Question: I'm creating a portfolio type site. The project page shows general information about the project and a gallery.
I've split it up, so the project page is a Marionette Layout. This layout renders information about the project within its own template and has a gallery region. I want to add a gallery composite view to this region. This will have a large image and a list of thumbnails.
'''
ProjectView = Backbone.Marionette.Layout.extend
template: '#ProjectView'
className: 'project__item'
events: {
'click .close-project': 'closeProject'
'click #next': 'navigateProject'
'click #prev': 'navigateProject'
}
regions: {
gallery: ".left"
}
initialize: ->
@galleryCollection = new GalleryCollection @model.get('images')
onRender: ->
@galleryView = new GalleryCompositeView { model: @model, collection: @galleryCollection }
@gallery.show @galleryView
'''
'''
GalleryCompositeView = Backbone.Marionette.CompositeView.extend
template: '#gallery__composite'
itemView: GalleryItemView
itemViewContainer: '.thumbs'
className: 'project__gallery'
initialize: ->
console.log 'new GalleryCompositeView'
'''
'''
GalleryItemView = Backbone.Marionette.ItemView.extend
tagName: 'li'
className: 'gallery__item'
template: _.template '''
<div class="loading">LOADING<span class="icon-loading"></span></div>
<div class="image"></div>
'''
initialize: ->
console.log 'new GalleryItemView'
'''
When I pass both the model and the collection to the composite view I get the error below, but when I pass just the model, it renders fine just without the thumbs. I can't see anything wrong with how I have setup my composite view.
Its strange that GalleryCompositeView is being initialised twice.
Any direction would be appreciated, thanks.

Turns out there where two issues, thanks daivd for pointing out the collection issue, I was just passing in an array or image paths. This was my fix
'''
images = []
_.each @model.get('images'), ( el ) -> images.push { src: el }
@galleryCollection = new GalleryCollection images
'''
The second error was declaring my CompositeView gallery view in my code before the thumb nail views. Changing the order fixed everything. Thanks
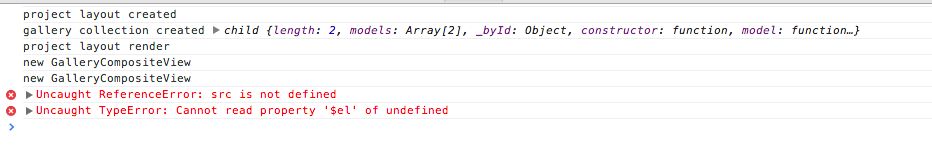
Answer: There seems to be a problem with the data in your collection. Dump '@model.get('images')' and '@galleryCollection' (from the 'initialize' method) to the console and make sure all of the contained models have an 'src' property.